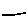
Label: line